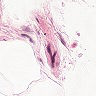
Metastatic tissue present: no